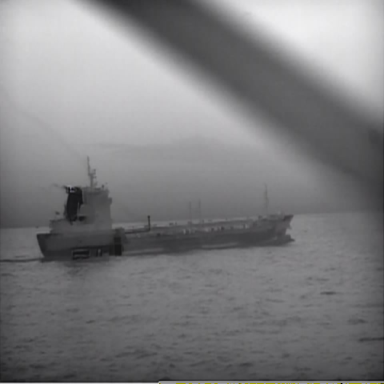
There is a liner in the infrared image.